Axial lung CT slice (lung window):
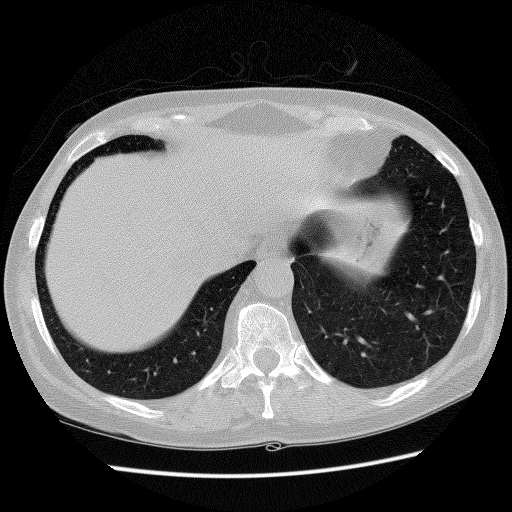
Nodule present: no